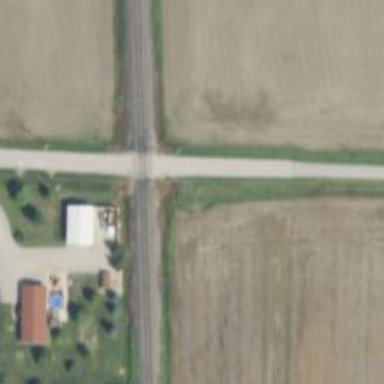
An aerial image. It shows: Level crossing along the railway.